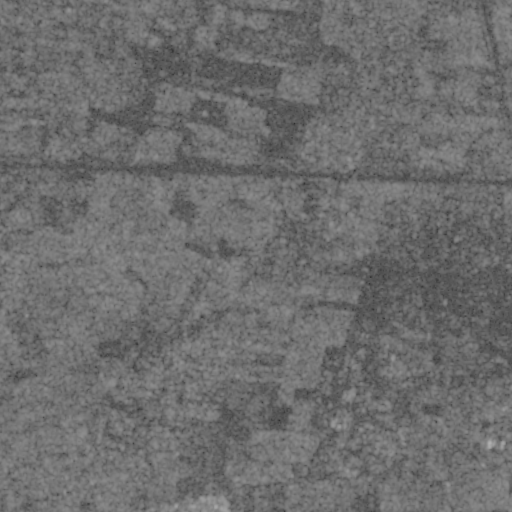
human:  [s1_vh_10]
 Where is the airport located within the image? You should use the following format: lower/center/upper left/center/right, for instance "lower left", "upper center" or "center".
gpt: The airport is located in the lower right of the image.
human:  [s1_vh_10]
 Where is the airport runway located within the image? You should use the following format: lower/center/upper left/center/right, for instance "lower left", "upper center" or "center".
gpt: The airport runway is located in the center right of the image.
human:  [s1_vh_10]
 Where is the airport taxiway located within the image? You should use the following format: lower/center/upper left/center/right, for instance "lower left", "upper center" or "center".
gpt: The airport taxiway is located in the lower right of the image.
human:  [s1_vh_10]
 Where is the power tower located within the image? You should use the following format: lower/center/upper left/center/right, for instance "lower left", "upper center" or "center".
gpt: The power tower is located in the upper left of the image.
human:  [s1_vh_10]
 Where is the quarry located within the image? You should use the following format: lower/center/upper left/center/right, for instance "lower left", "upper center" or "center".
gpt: There is no quarry in the image.

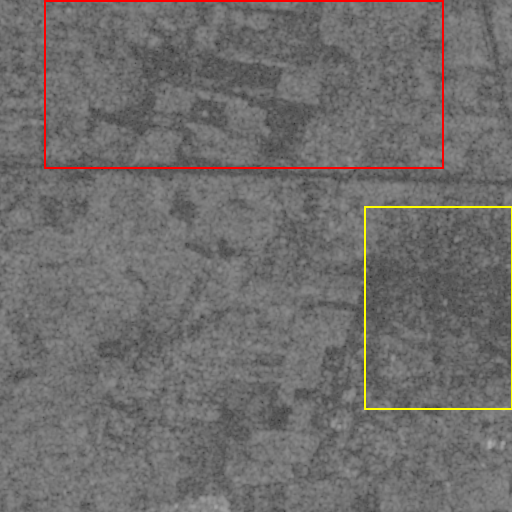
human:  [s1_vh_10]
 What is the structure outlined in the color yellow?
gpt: The structure outlined in yellow is an airport.
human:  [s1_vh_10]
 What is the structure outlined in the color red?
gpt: The structure outlined in red is a crop field.
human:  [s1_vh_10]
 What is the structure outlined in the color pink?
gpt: There is no pink outline.